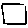
Label: square